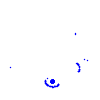
Particle: electron